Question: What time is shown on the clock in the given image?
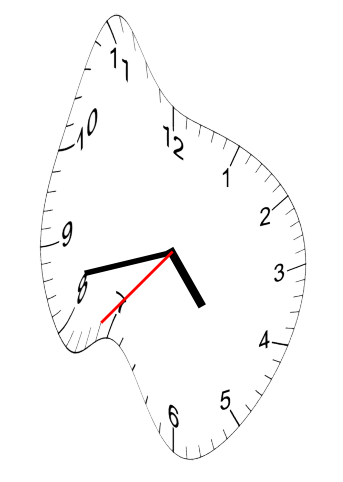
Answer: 04:42:37